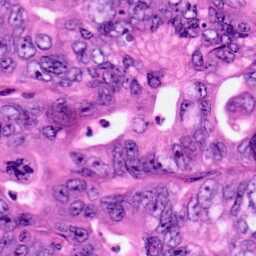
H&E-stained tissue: Pancreatic